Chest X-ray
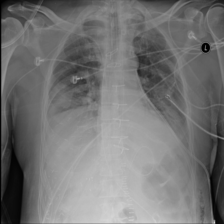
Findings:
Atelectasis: positive
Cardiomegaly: negative
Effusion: negative
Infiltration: negative
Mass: negative
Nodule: negative
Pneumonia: negative
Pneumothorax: negative
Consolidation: positive
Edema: negative
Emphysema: negative
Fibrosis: negative
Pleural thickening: negative
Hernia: negative